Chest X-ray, AP view. Patient: 71 years old, sex M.
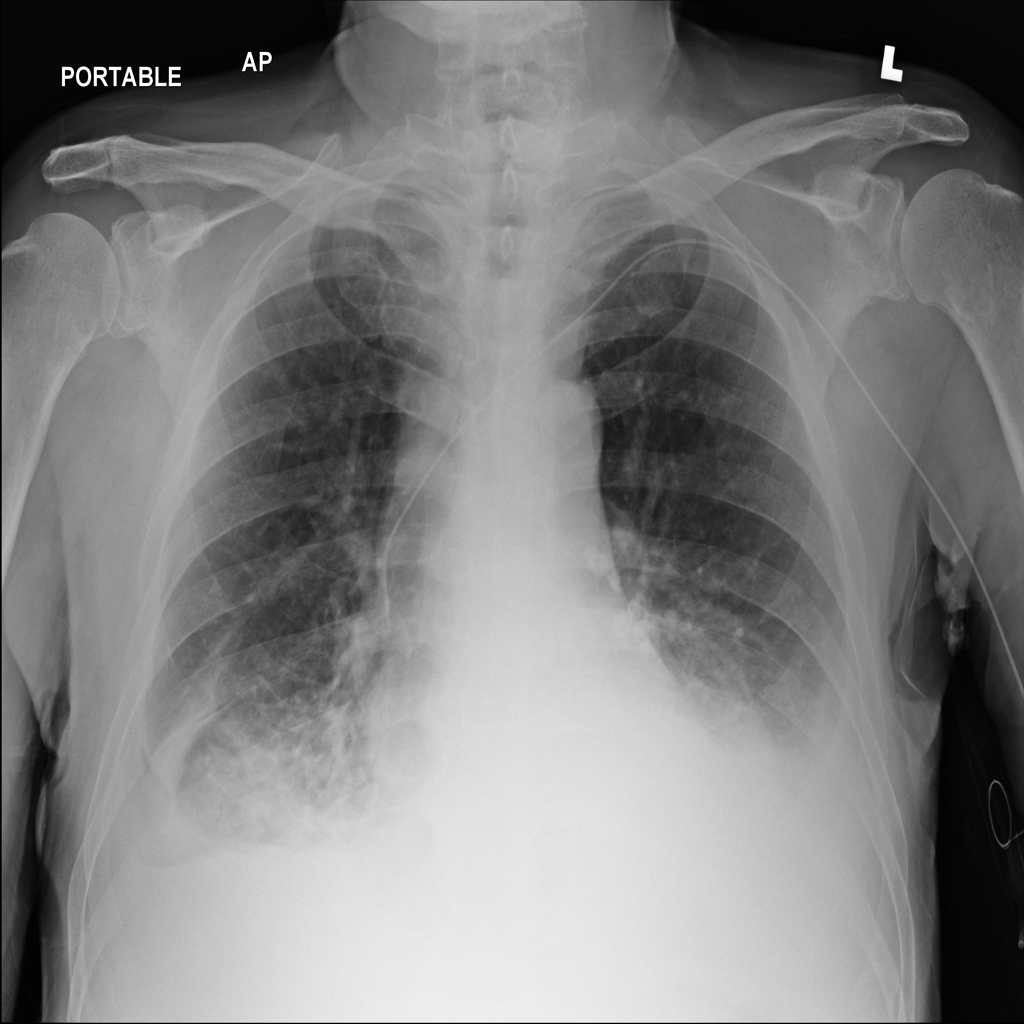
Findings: Effusion